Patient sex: M
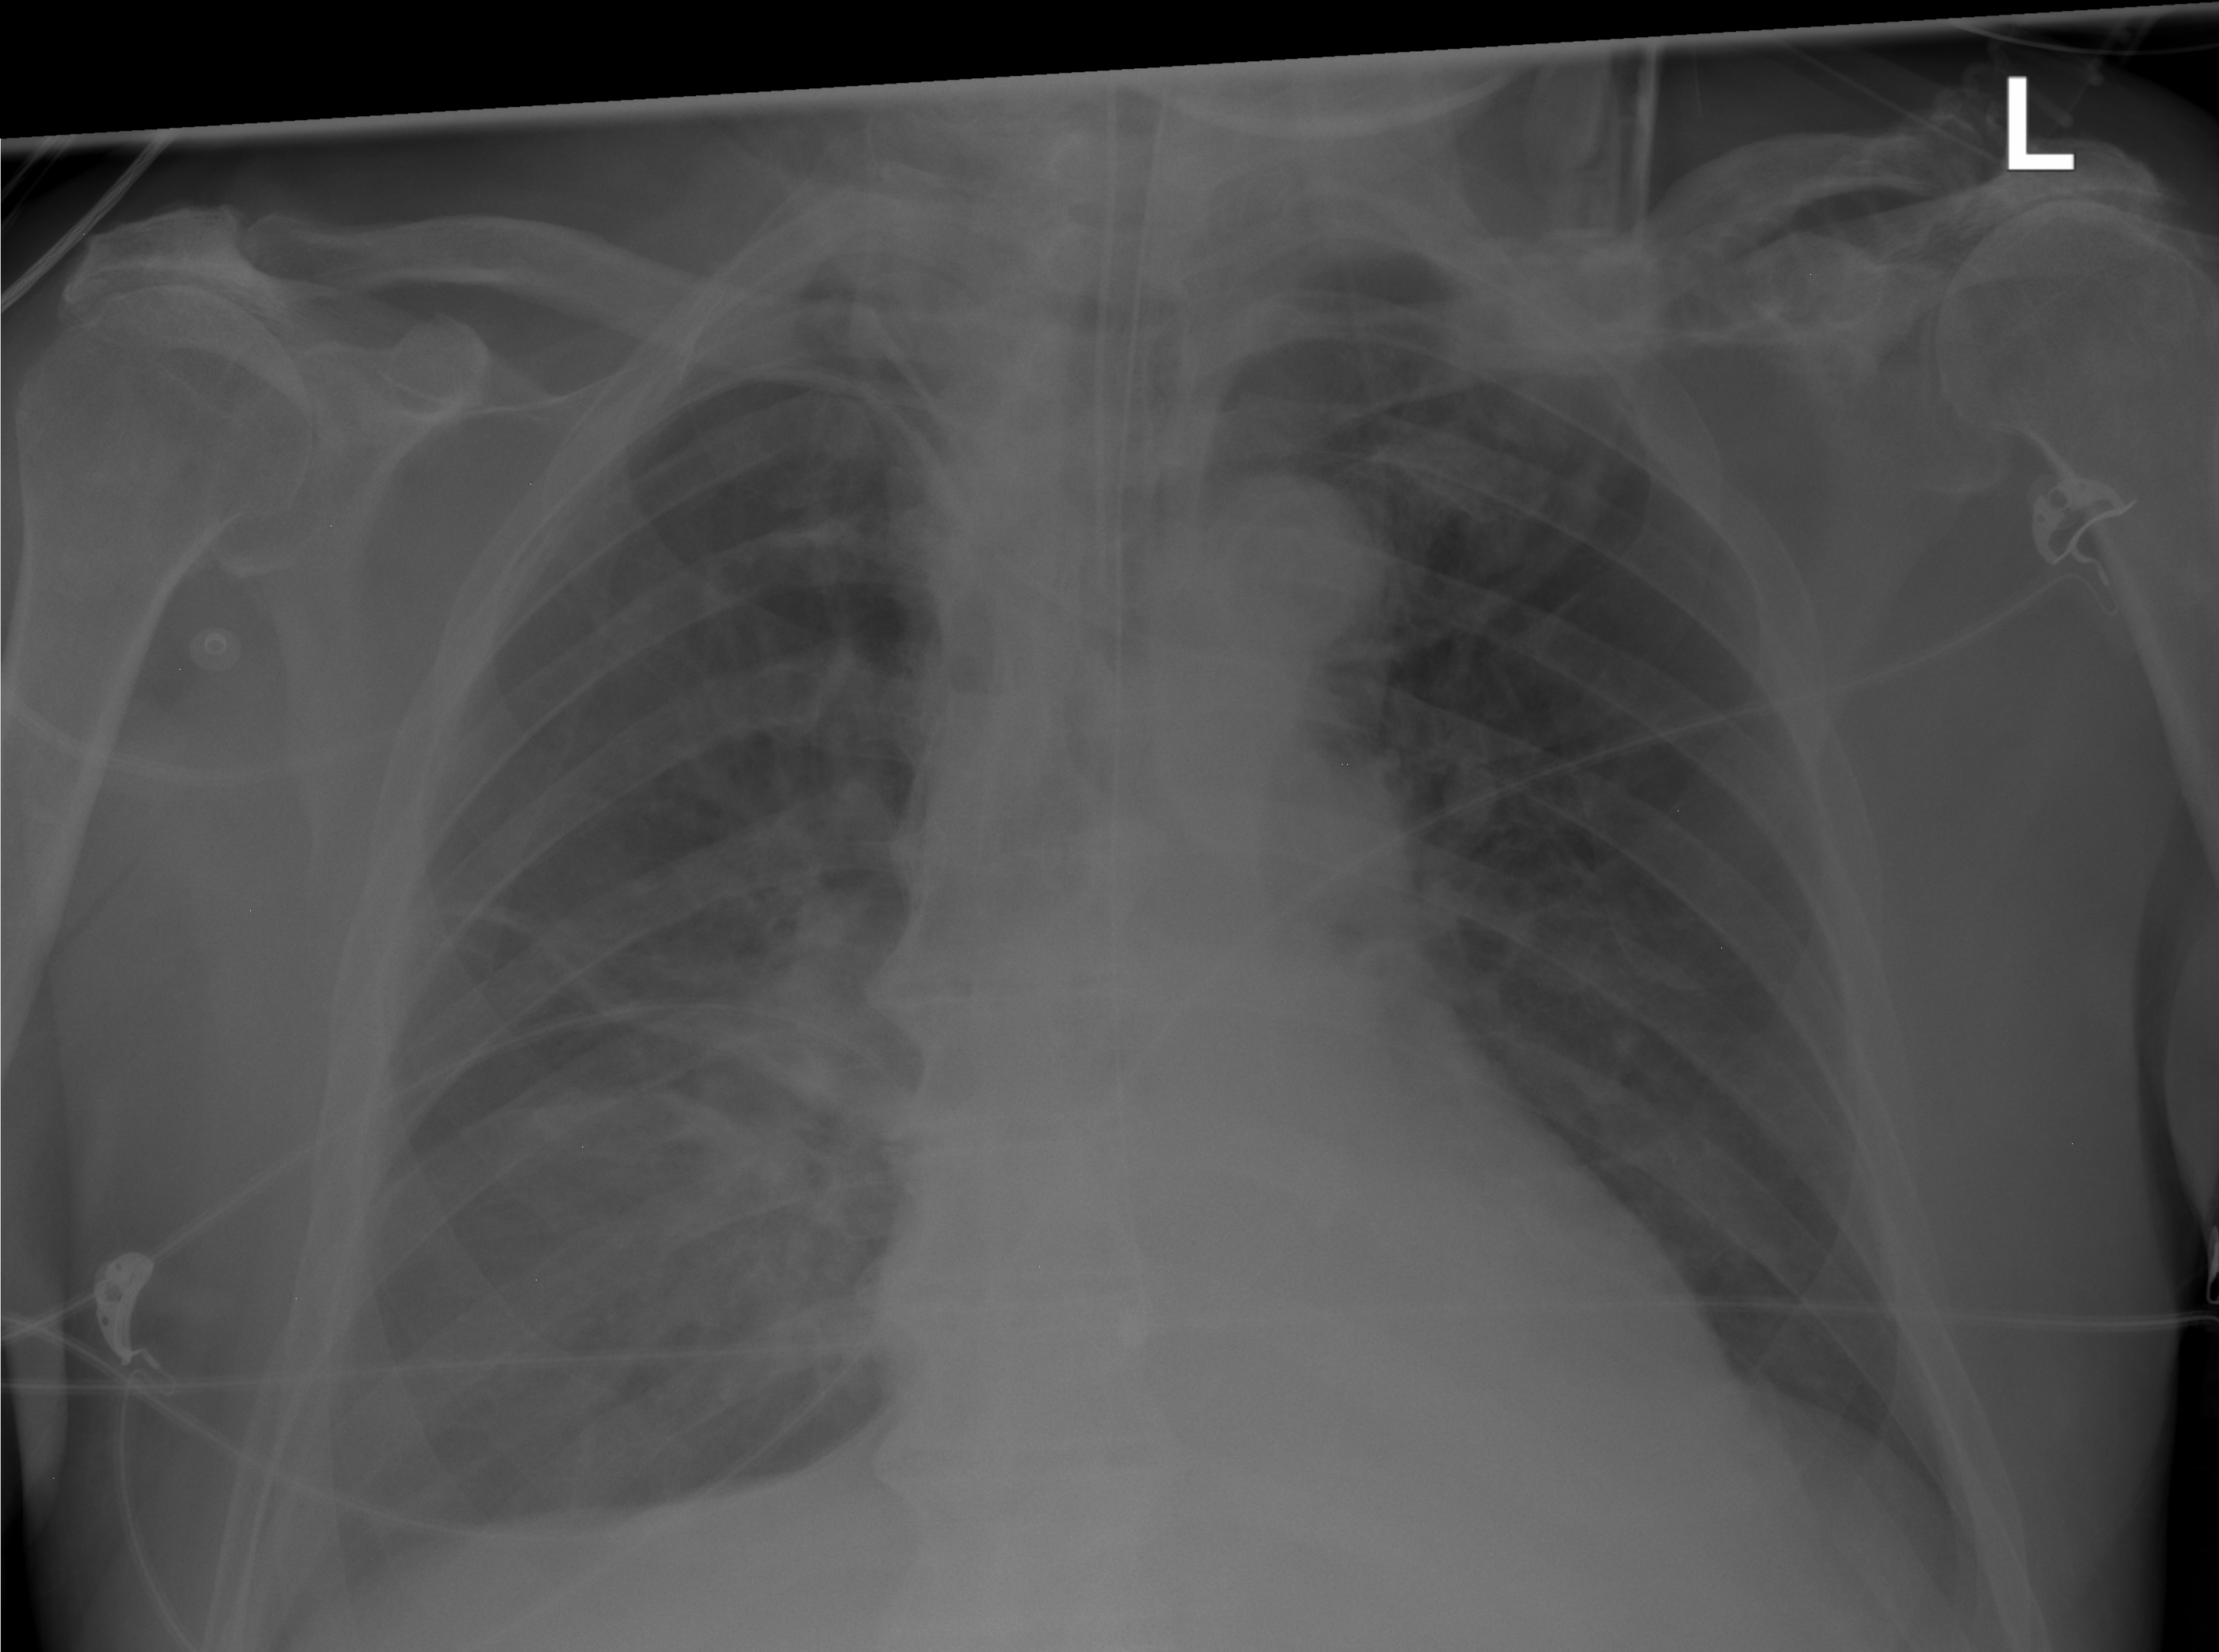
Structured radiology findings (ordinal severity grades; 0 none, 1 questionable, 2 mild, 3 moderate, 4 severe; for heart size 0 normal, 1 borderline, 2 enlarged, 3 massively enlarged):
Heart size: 0
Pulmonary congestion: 0
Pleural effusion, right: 0
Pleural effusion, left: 0
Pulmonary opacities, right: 2
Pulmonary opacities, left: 0
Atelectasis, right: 2
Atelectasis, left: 0